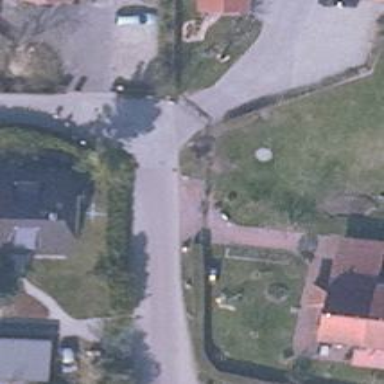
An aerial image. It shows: Residential road with sidewalk on the left.